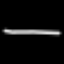
Label: line